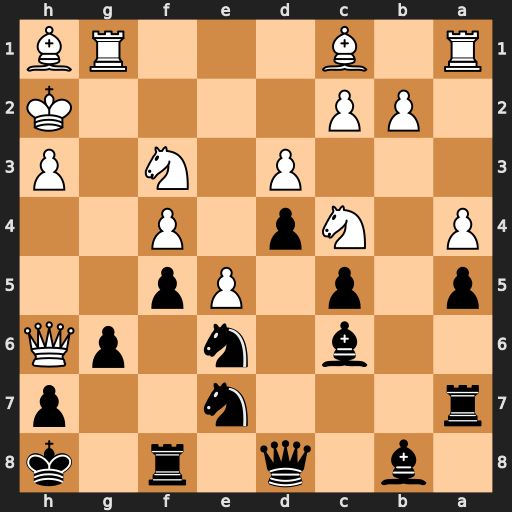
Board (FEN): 1b1q1r1k/r3n2p/2b1n1pQ/p1p1Pp2/P1Np1P2/3P1N1P/1PP4K/R1B3RB
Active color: b
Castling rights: -
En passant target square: -
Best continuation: Bxf3 Bxf3 Ng8